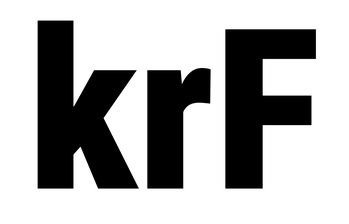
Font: Roboto_Condensed_Black